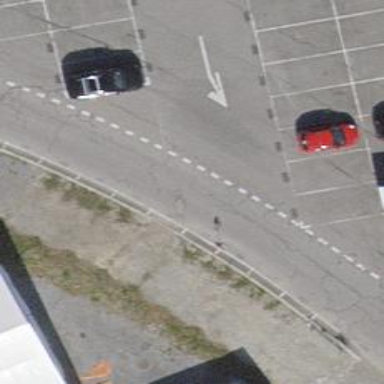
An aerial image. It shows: Asphalt parking aisle designated as service road.